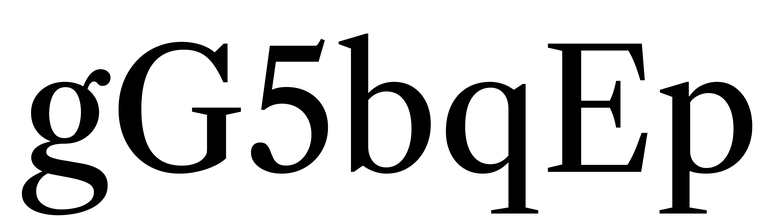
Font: LibreCaslonText_Regular